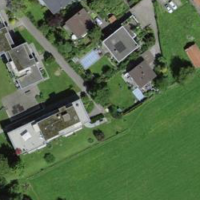
EUNIS habitat code: 55
Species observed at this site:
Lysimachia nummularia
Sonchus arvensis